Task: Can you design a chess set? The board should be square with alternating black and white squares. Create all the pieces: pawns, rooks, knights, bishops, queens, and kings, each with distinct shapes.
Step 174:
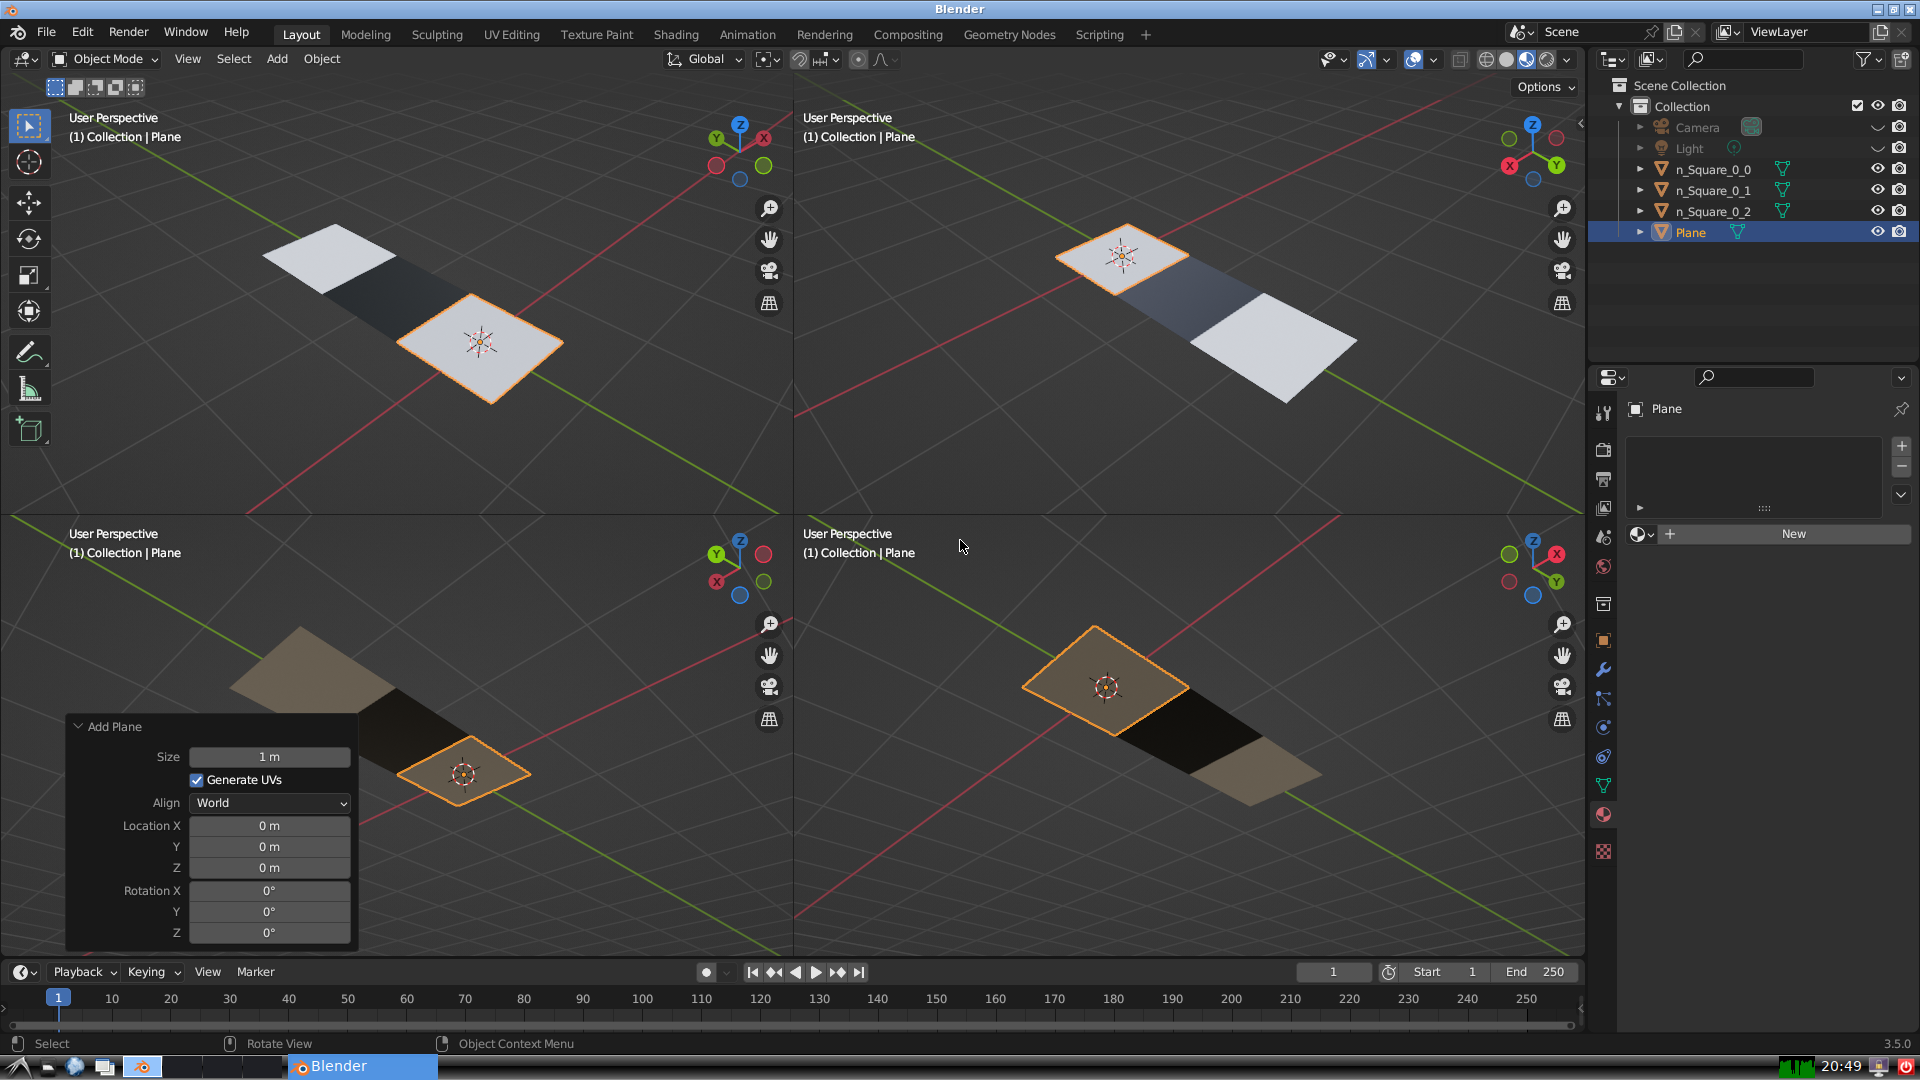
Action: {"key_press": ['Ctrl, Home']}